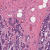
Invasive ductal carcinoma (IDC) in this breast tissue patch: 1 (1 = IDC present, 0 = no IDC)